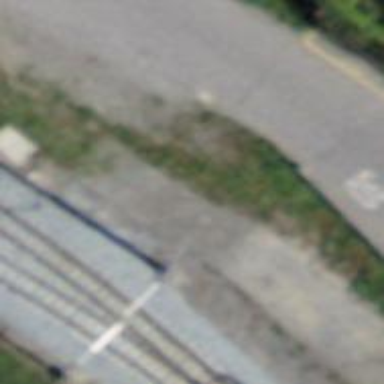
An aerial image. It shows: Abandoned railway siding with one track.